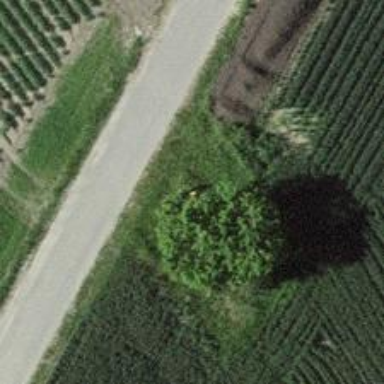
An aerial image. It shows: Pole with roof cover.